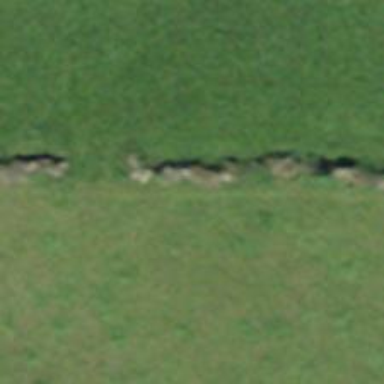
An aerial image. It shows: Dry stone wall barrier.